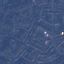
Land use / land cover: Residential